Interaction volume radius: 10 \u00c5
Interaction volume height: 15 \u00c5
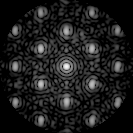
Disorder parameter: 0.2921